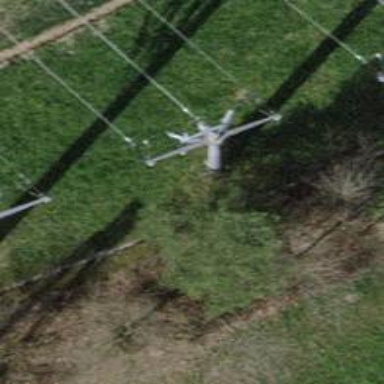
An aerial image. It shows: Power line with three cables.